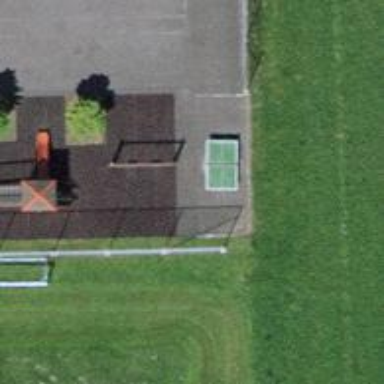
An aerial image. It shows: Playground featuring swings.